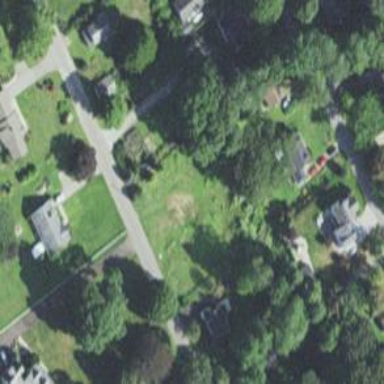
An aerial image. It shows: Residential driveway designated as service road.